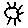
Label: sun